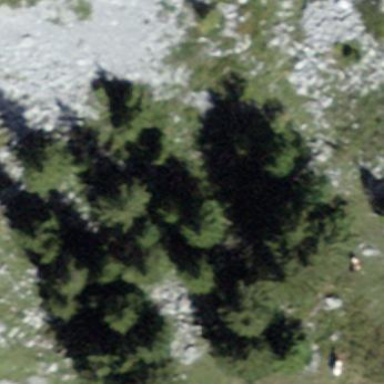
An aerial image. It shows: Forest area.